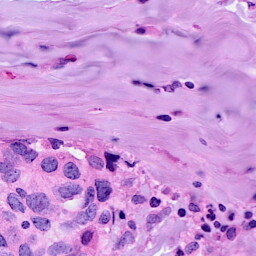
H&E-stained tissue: Breast